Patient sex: F
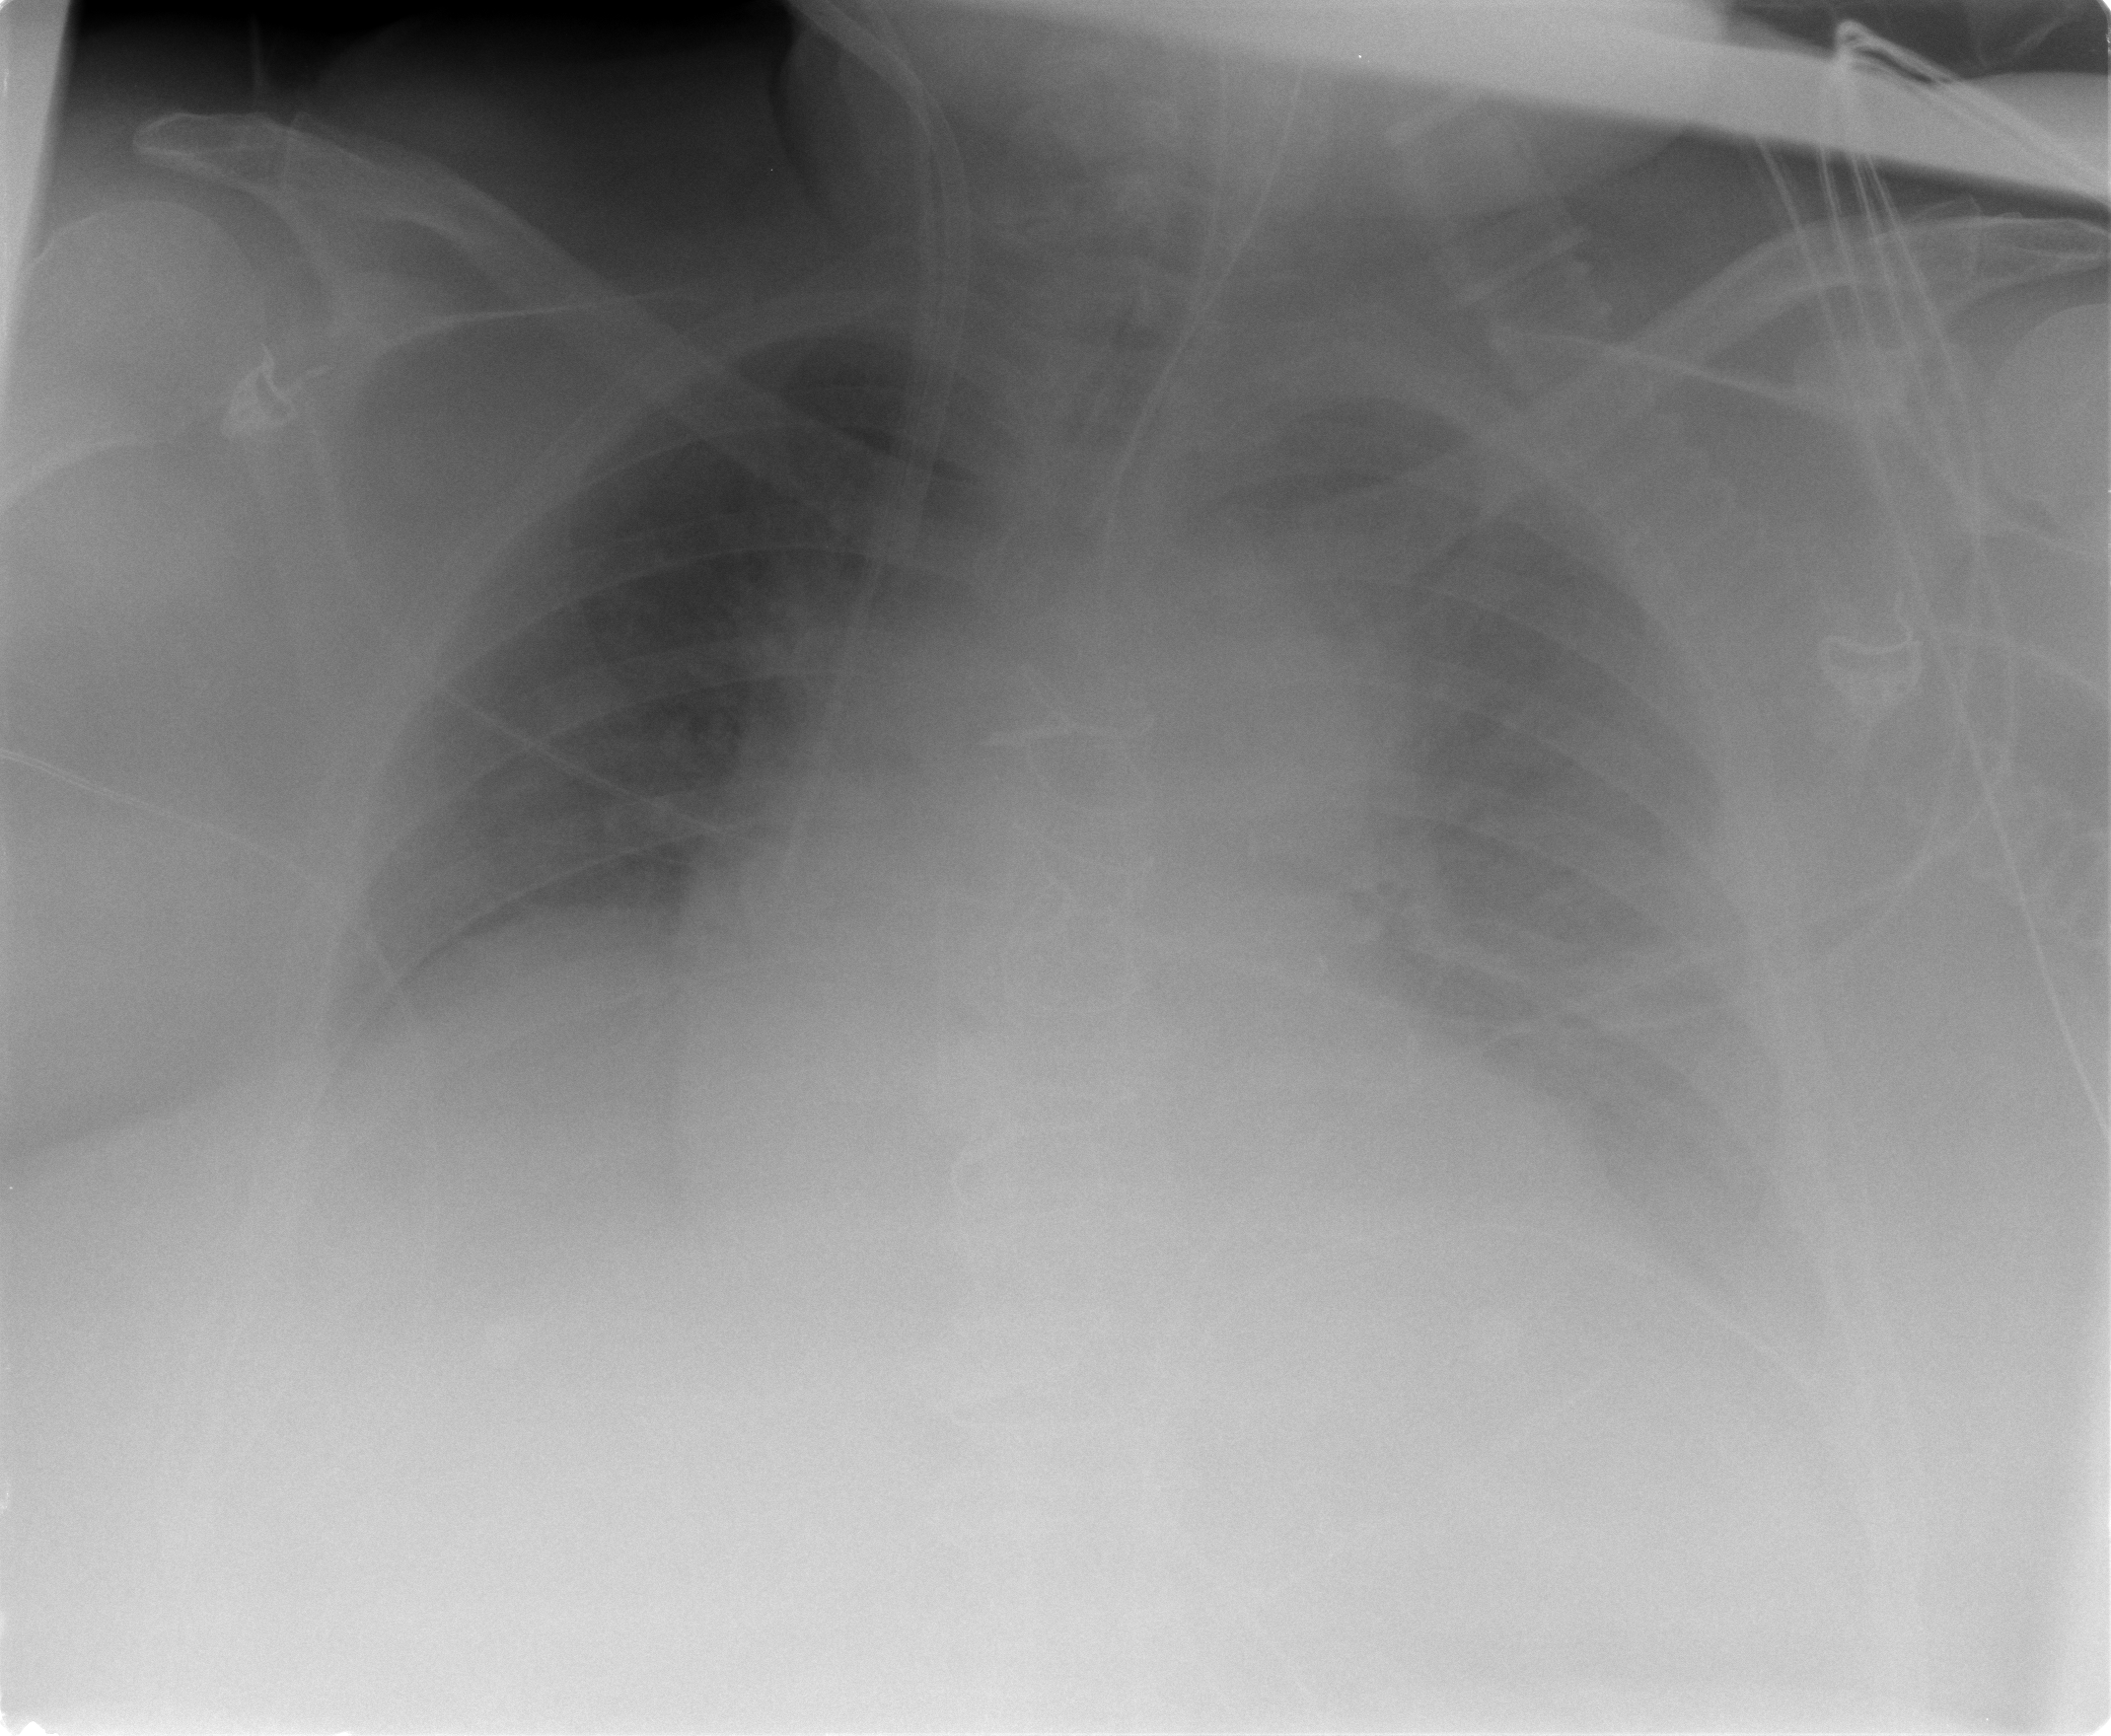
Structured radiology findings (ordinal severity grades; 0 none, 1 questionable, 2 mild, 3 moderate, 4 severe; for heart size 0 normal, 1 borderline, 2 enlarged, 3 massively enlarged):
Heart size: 0
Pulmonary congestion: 0
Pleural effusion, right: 0
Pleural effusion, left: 3
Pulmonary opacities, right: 0
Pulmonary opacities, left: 0
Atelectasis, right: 0
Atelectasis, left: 3